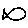
Label: fish